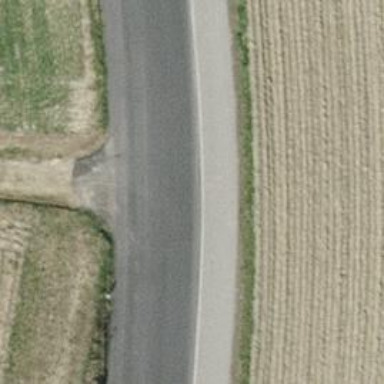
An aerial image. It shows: Gravel track with grade2 tracktype.